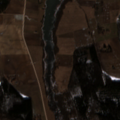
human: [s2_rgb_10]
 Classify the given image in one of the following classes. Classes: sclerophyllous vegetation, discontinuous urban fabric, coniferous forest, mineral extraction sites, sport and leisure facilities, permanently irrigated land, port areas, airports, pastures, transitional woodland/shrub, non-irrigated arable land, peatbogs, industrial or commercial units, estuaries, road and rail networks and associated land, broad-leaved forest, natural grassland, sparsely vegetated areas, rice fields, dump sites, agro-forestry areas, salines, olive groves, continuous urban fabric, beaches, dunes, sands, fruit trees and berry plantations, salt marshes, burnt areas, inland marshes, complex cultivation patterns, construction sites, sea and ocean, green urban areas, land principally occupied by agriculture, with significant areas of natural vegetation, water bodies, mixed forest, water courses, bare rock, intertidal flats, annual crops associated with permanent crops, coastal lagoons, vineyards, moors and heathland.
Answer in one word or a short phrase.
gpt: non-irrigated arable land, land principally occupied by agriculture, with significant areas of natural vegetation, coniferous forest, mixed forest